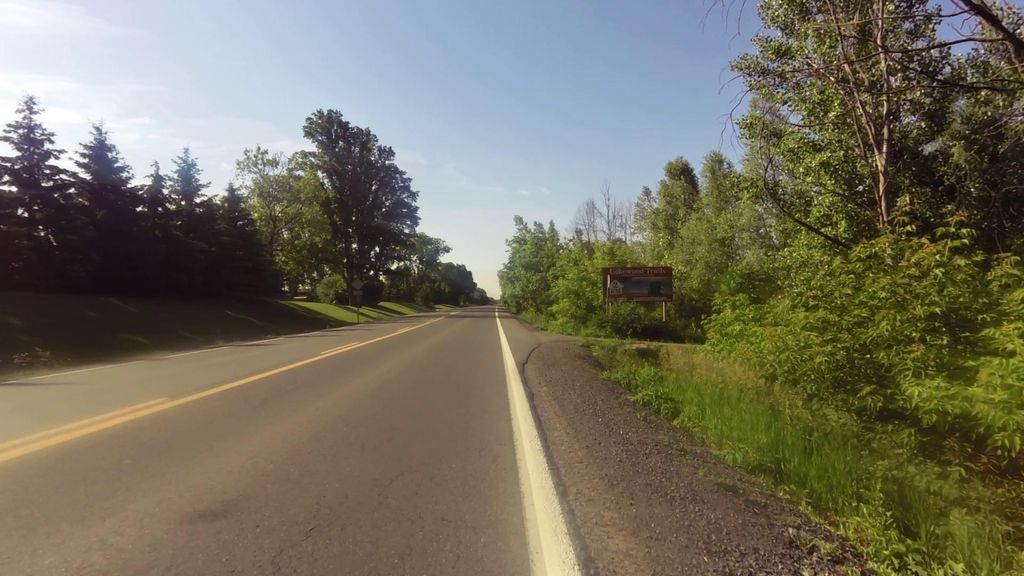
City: ottawa-gatineau